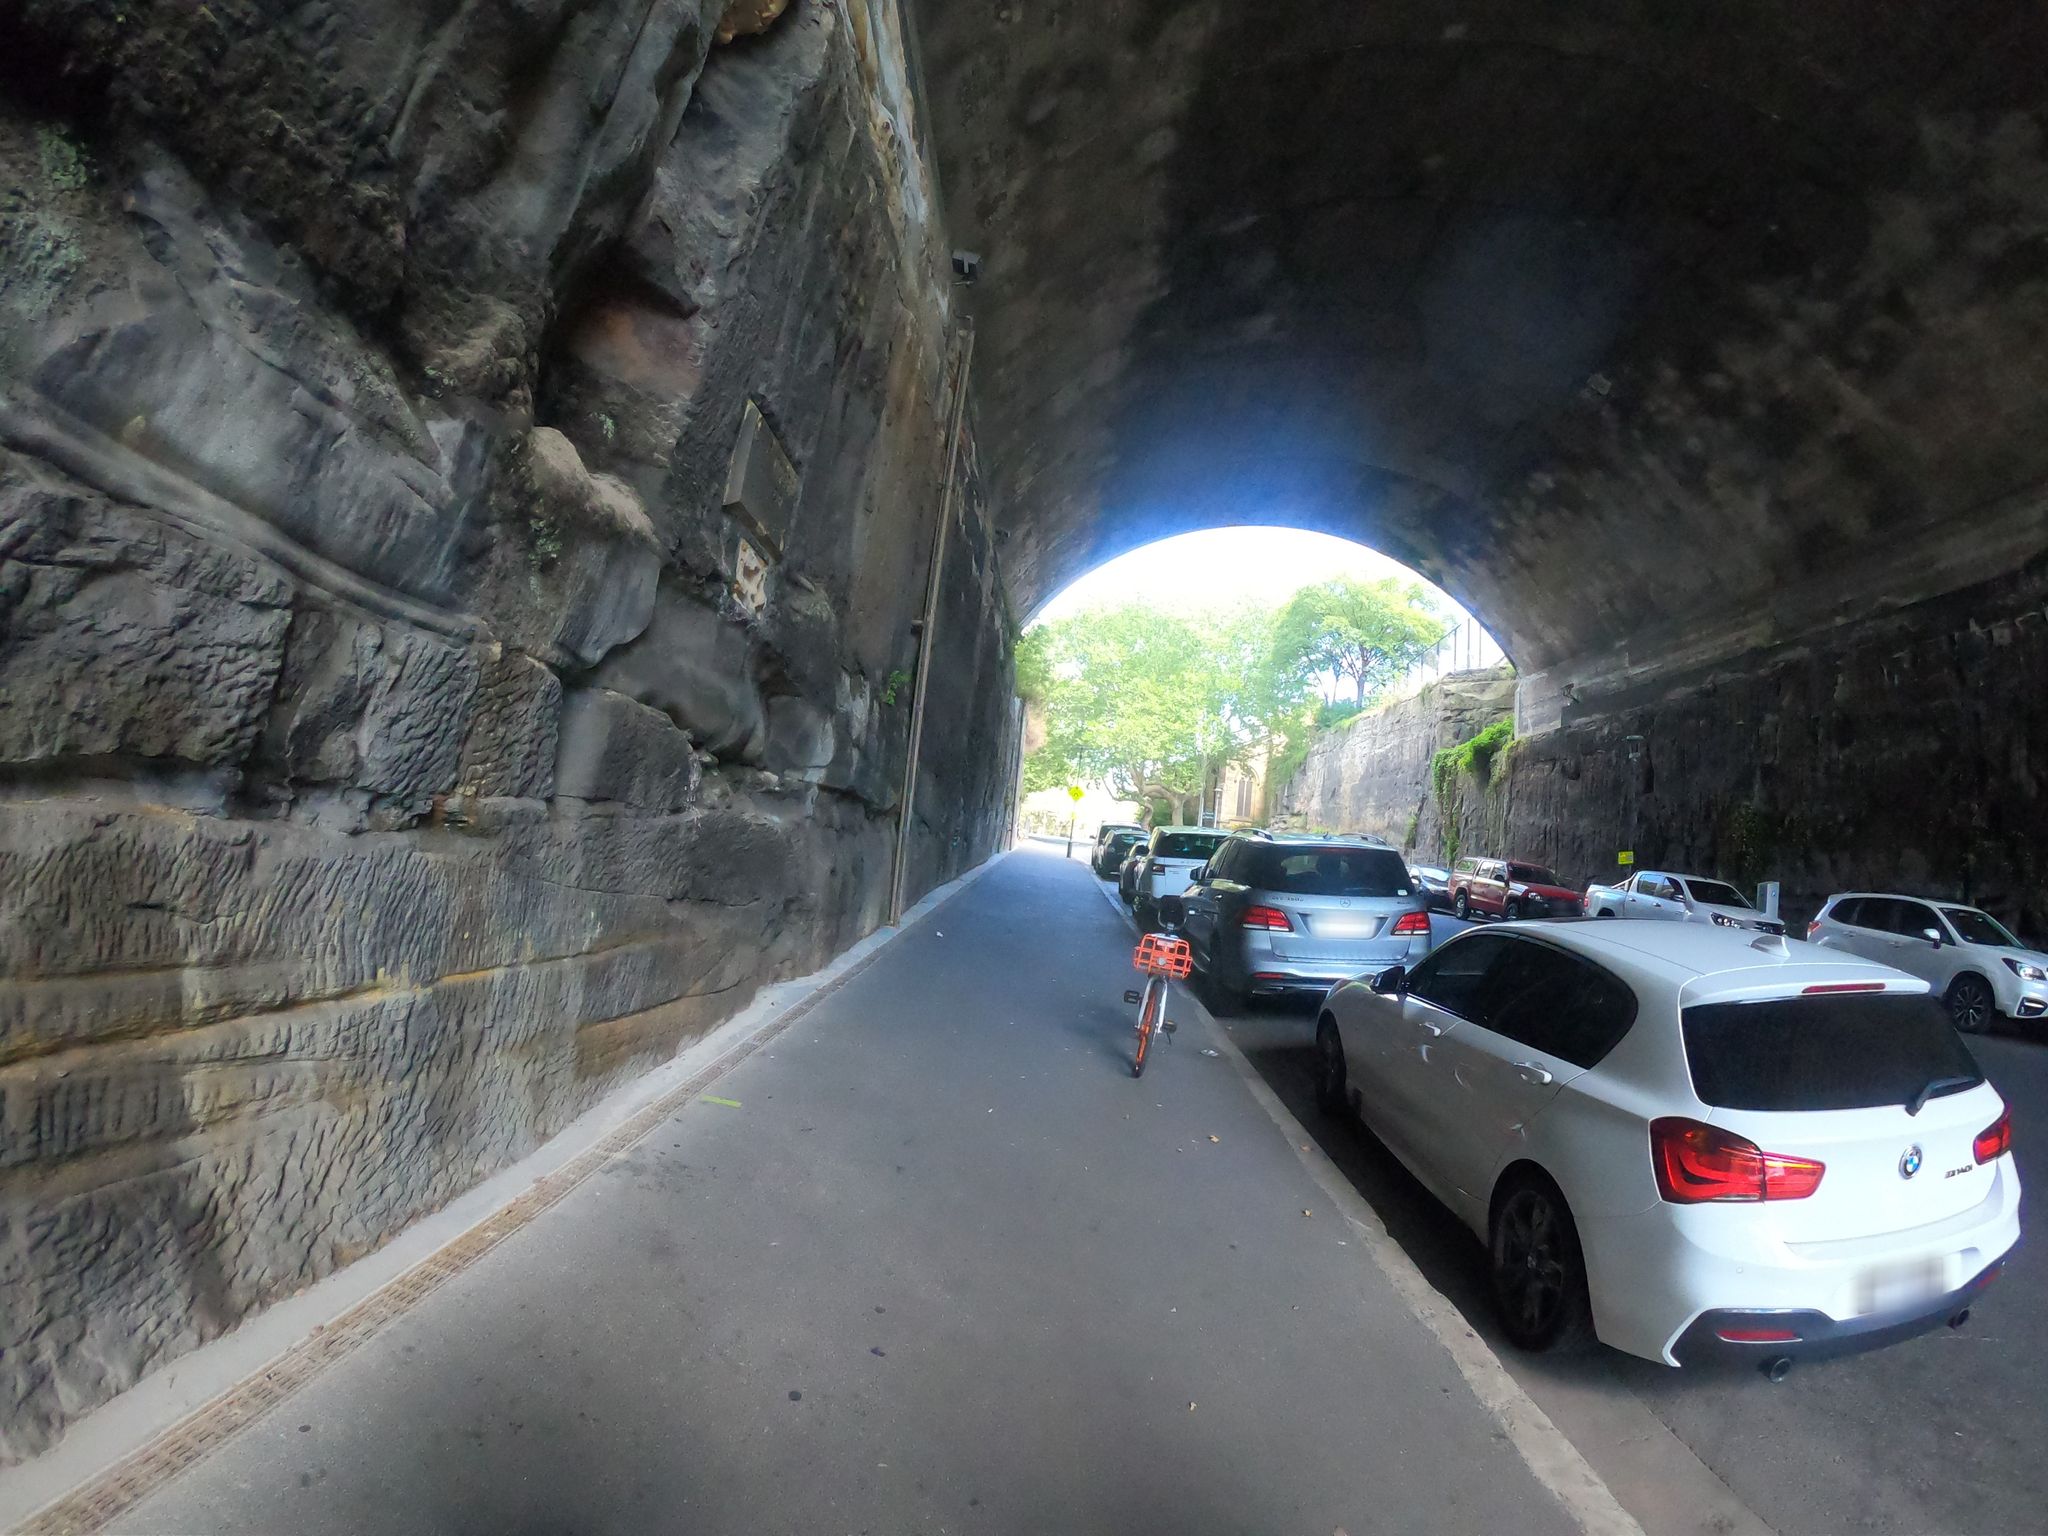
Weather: snowy
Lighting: day
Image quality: slightly poor
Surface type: driving surface
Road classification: footway
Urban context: urban centre
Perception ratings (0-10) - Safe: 3.82, Lively: 2.65, Beautiful: 4.46, Boring: 8.87, Depressing: 2.83, Wealthy: 1.27